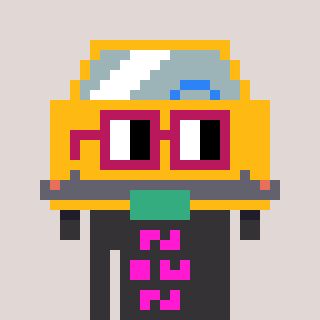
a pixel art character with square dark red glasses, a taxi-shaped head and a grayscale-colored body on a warm background